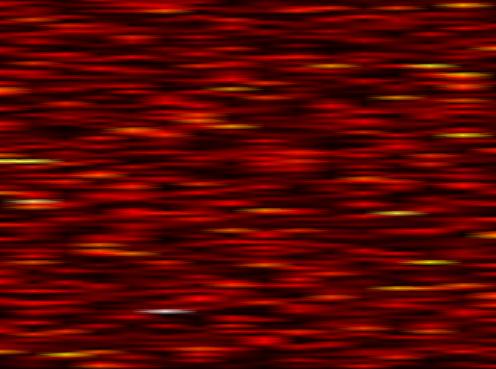
Label: FBMC